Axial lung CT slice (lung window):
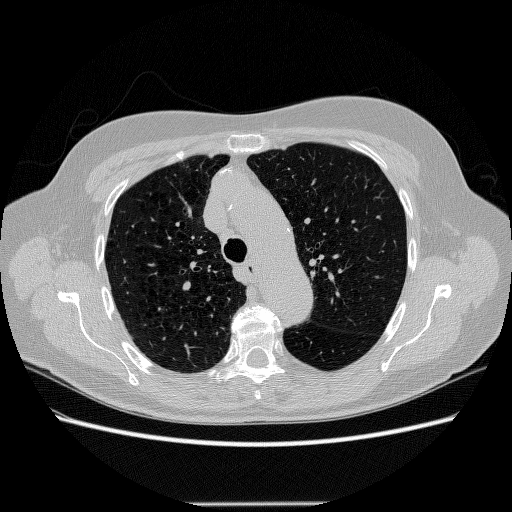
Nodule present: no